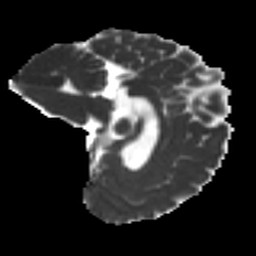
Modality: MD
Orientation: sagittal
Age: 38
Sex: male
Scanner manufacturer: ge
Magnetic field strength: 3 T
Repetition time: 7.8 s
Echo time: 0.0608 s